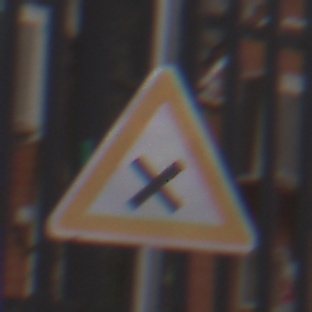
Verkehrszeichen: KreuzungOderEinmuendung
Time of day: MorningAfternoon
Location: Outdoor (Urban)
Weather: Overcast
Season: NotSpecified
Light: Natural